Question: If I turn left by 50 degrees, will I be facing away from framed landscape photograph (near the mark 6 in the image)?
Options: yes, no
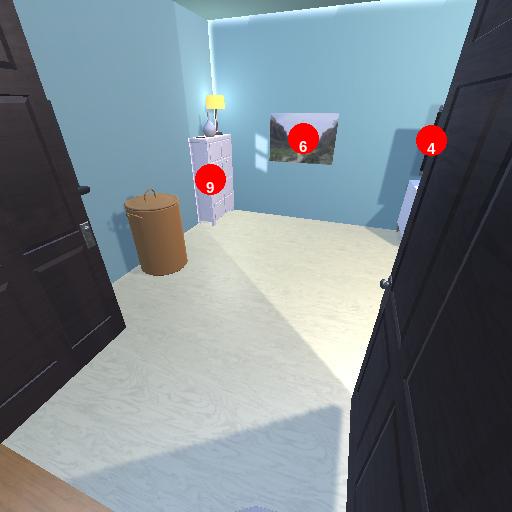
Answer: yes